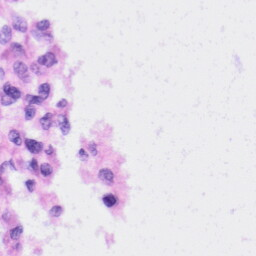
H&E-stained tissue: Liver